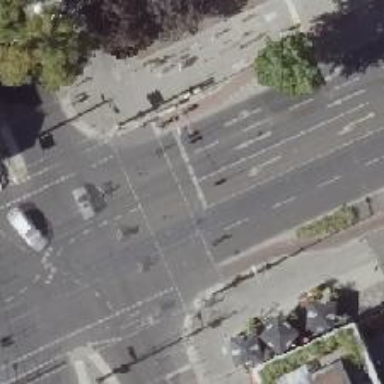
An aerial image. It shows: Tram crossing with traffic signals.